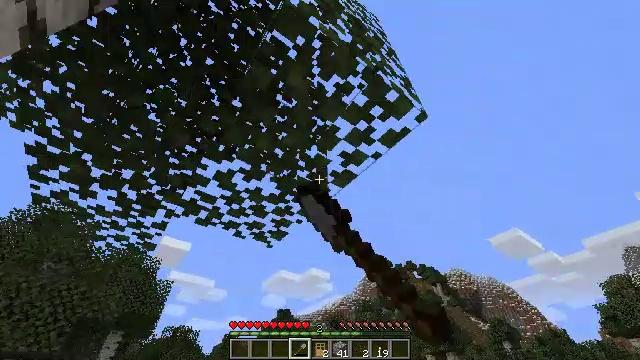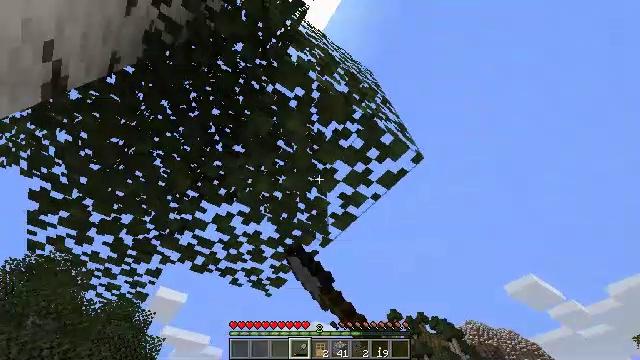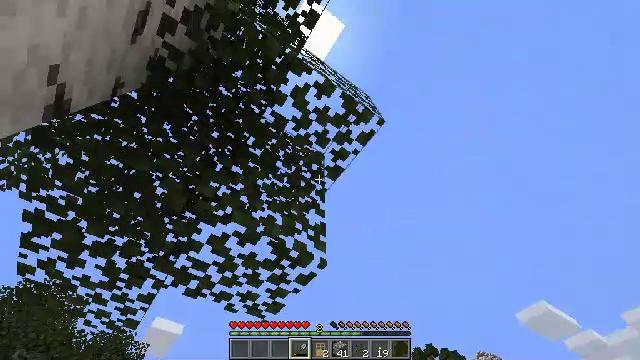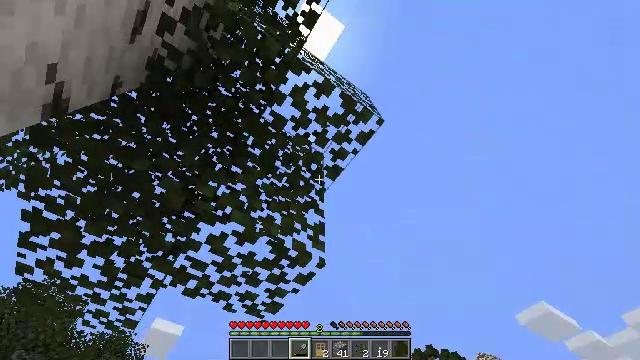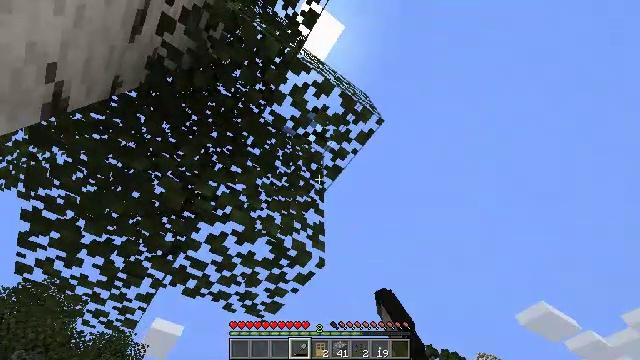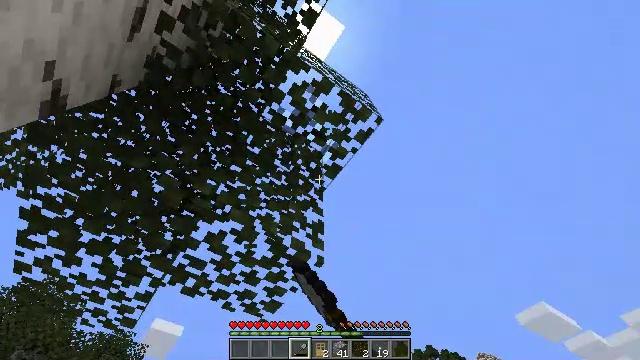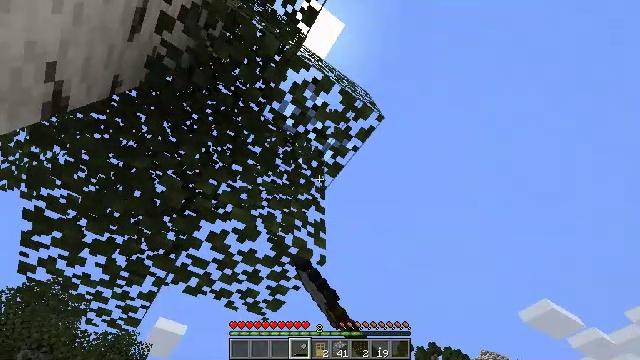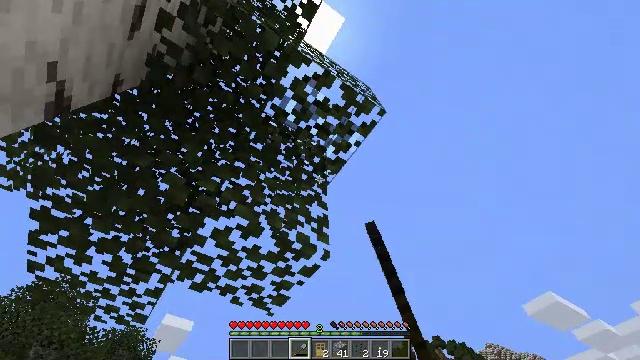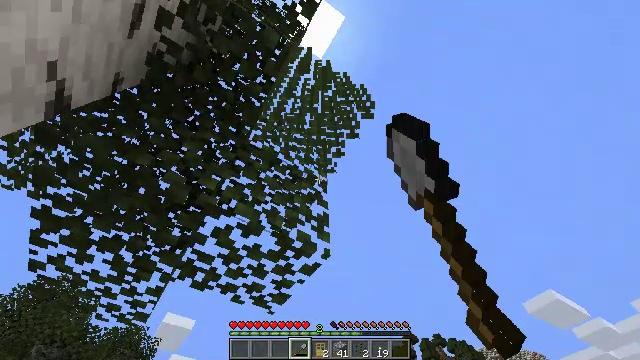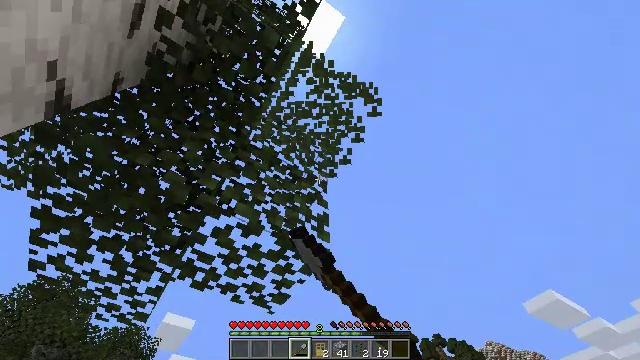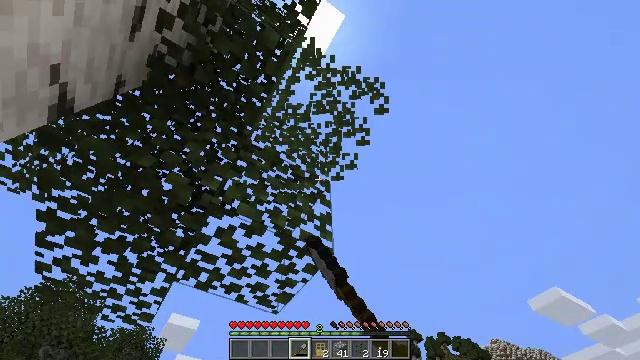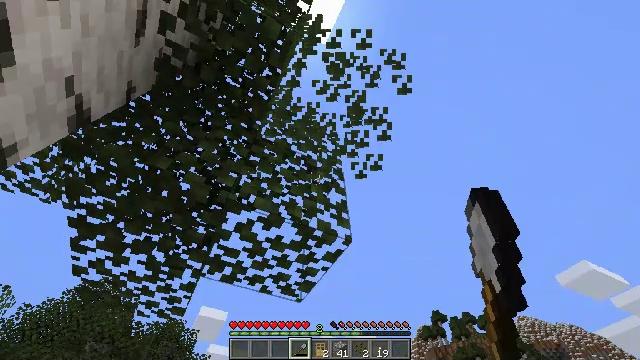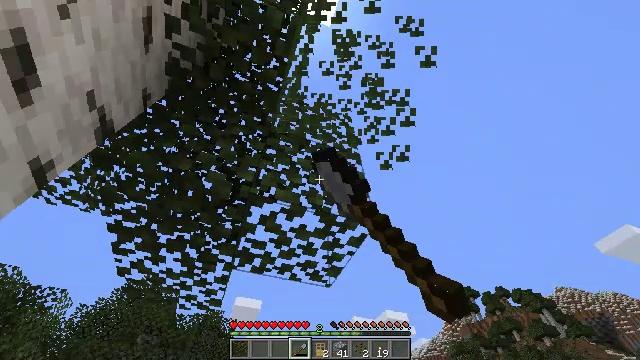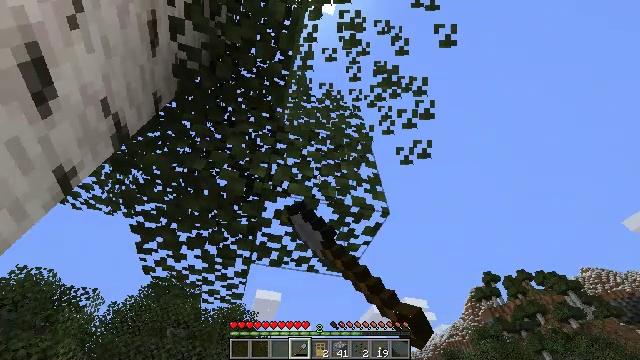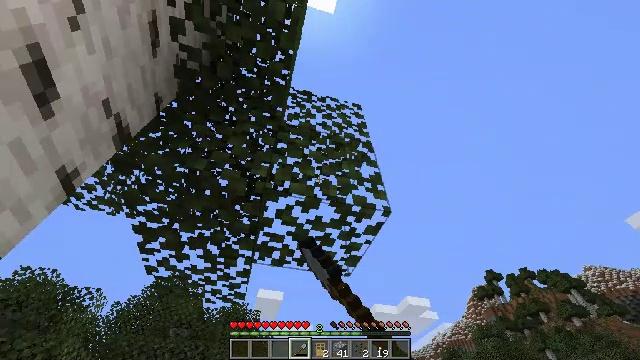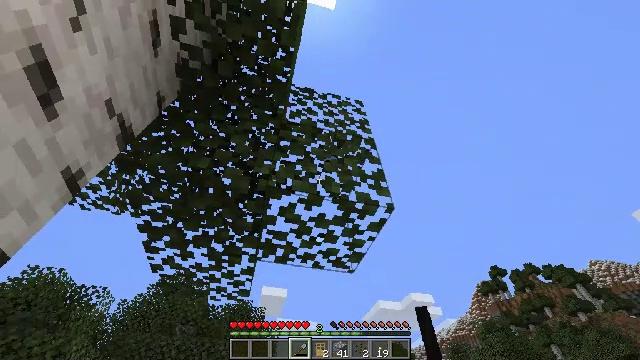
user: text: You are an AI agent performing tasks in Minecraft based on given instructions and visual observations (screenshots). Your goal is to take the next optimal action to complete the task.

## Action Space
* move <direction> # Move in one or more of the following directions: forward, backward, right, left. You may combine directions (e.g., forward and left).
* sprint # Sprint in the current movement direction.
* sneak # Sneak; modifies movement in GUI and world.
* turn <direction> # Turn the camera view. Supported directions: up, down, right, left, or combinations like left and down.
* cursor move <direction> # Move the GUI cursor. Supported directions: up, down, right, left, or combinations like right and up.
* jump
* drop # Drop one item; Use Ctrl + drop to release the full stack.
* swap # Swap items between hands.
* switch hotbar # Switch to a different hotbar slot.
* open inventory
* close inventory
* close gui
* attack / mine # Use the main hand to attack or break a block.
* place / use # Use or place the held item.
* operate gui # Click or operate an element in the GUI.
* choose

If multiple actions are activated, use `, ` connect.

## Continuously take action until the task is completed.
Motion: motion action
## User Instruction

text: Clear birch leaves to get saplings.
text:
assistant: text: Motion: turn up, attack / mine
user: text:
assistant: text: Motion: turn up, attack / mine
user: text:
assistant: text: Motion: attack / mine
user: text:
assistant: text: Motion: attack / mine
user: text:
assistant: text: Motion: attack / mine
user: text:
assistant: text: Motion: attack / mine
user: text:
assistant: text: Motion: turn left, attack / mine
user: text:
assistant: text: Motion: attack / mine
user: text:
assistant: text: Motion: attack / mine
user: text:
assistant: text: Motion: attack / mine
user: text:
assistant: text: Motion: turn left and down, attack / mine
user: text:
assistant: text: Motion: turn left and down, attack / mine
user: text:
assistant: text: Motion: turn left and down, attack / mine
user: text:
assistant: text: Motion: attack / mine
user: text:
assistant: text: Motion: attack / mine
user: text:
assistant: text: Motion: turn left, attack / mine
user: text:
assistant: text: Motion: attack / mine
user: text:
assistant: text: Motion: attack / mine
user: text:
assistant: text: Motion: attack / mine
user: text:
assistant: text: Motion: attack / mine
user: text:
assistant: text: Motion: attack / mine
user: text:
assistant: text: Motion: attack / mine
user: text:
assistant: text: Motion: attack / mine
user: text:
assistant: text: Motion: attack / mine
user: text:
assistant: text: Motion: attack / mine
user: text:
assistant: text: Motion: attack / mine
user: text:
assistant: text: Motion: turn left, attack / mine
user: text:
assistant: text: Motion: turn left, attack / mine
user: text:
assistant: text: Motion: turn left, attack / mine
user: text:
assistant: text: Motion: turn left, attack / mine